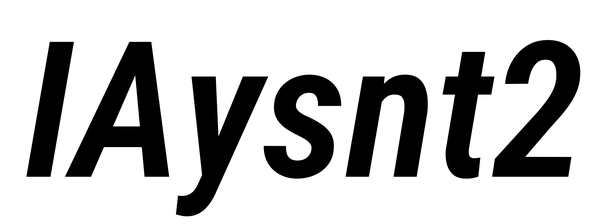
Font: Roboto-Italic_Condensed_SemiBold_Italic